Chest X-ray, PA view. Patient: 66 years old, sex M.
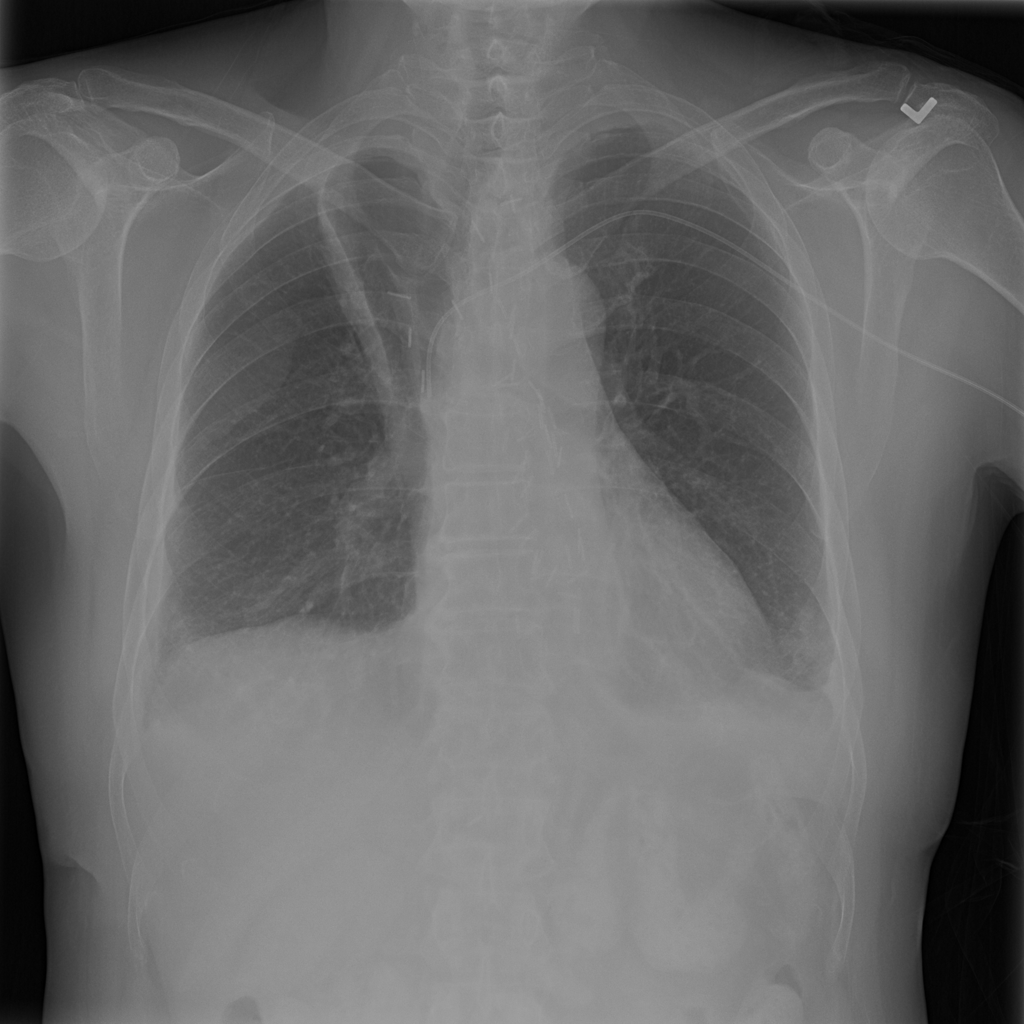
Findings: No Finding